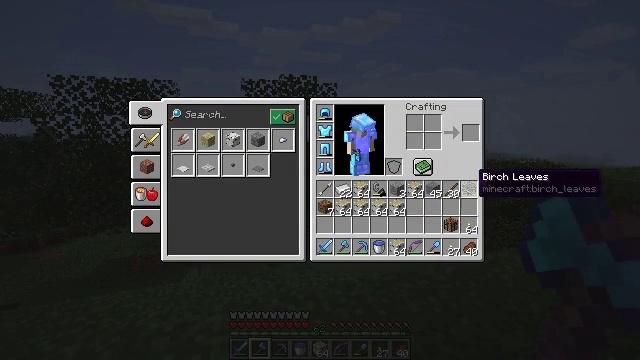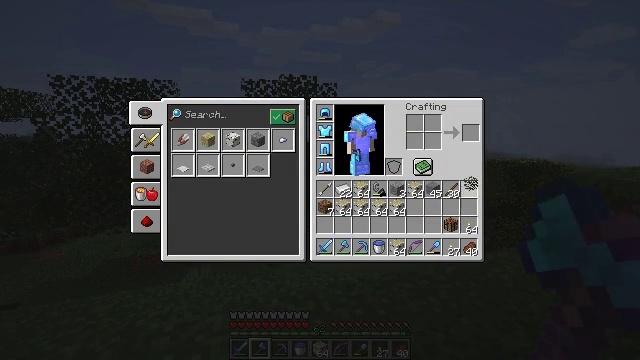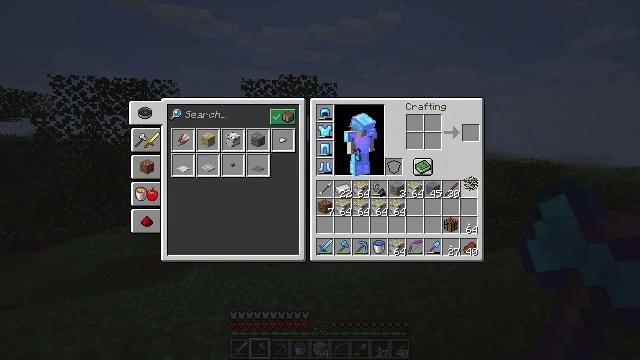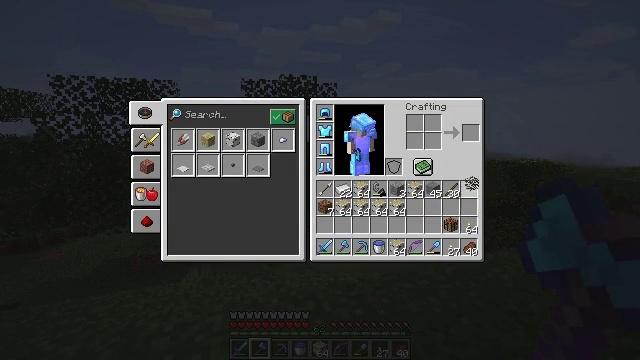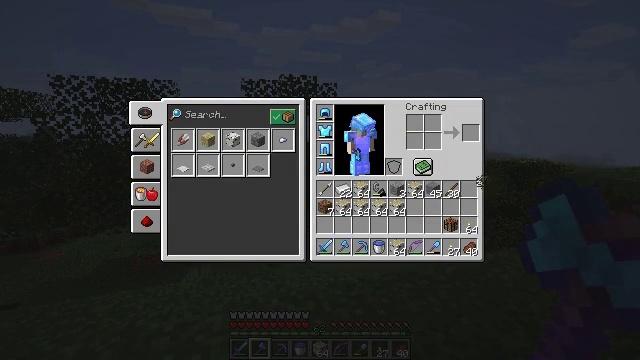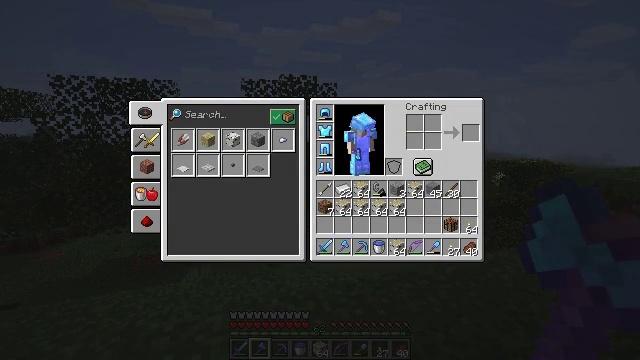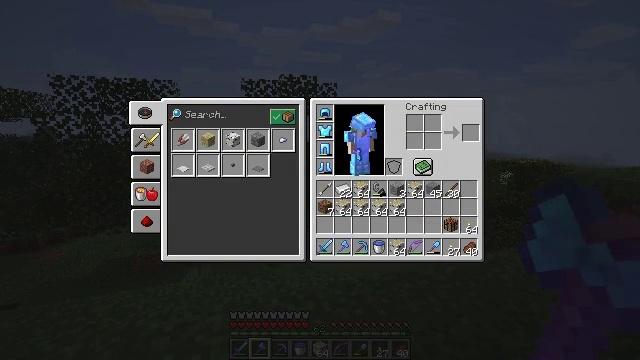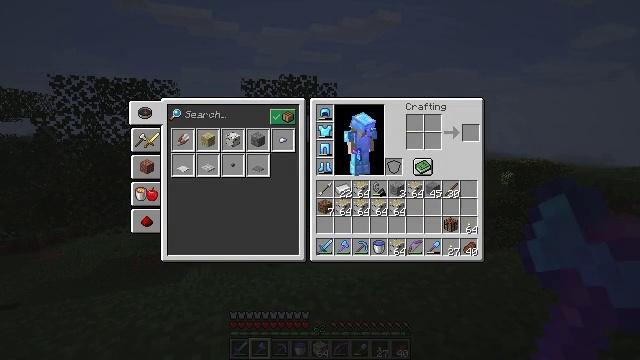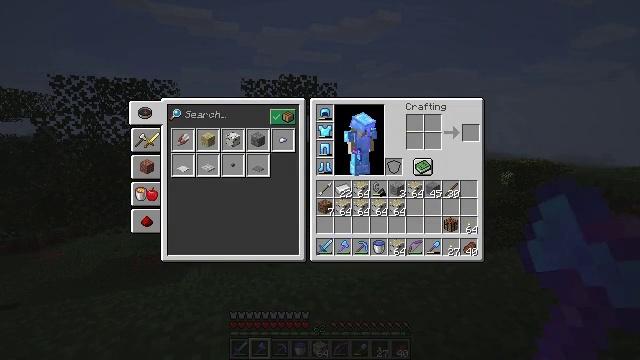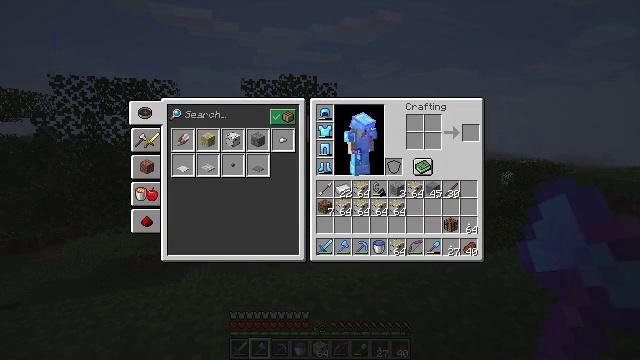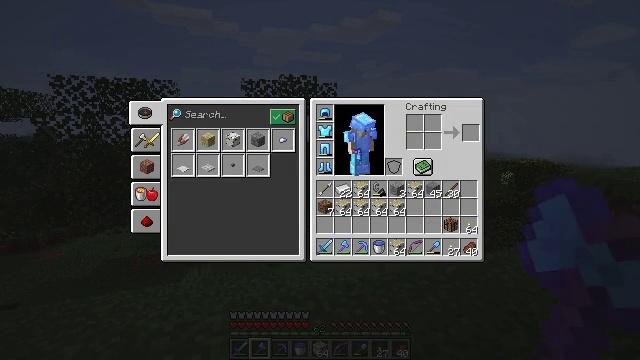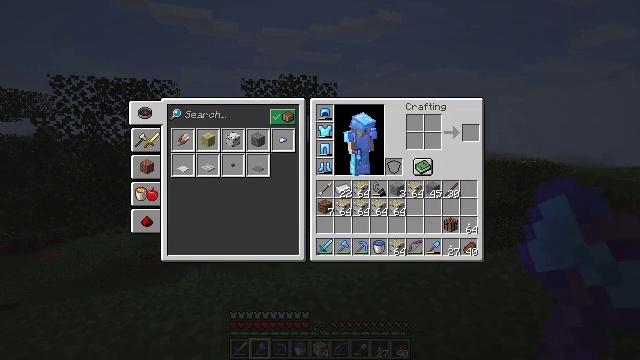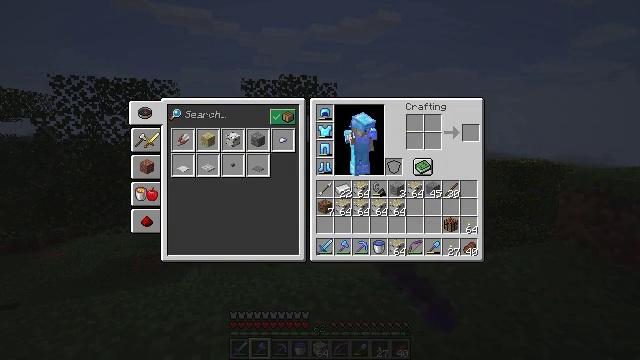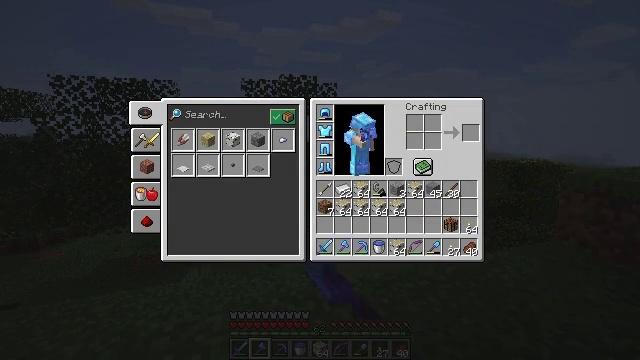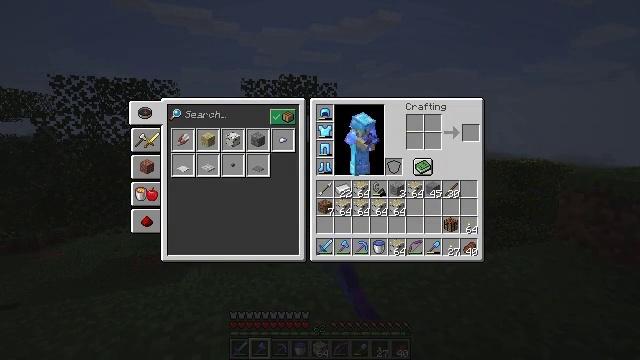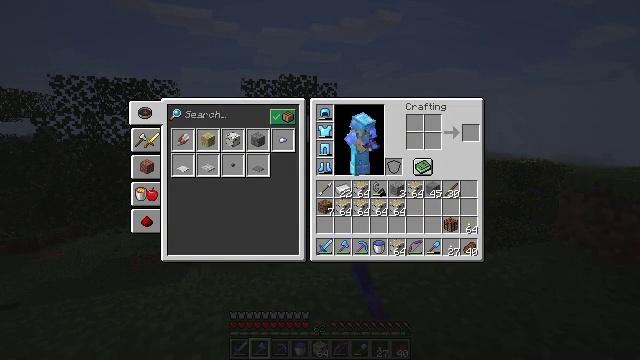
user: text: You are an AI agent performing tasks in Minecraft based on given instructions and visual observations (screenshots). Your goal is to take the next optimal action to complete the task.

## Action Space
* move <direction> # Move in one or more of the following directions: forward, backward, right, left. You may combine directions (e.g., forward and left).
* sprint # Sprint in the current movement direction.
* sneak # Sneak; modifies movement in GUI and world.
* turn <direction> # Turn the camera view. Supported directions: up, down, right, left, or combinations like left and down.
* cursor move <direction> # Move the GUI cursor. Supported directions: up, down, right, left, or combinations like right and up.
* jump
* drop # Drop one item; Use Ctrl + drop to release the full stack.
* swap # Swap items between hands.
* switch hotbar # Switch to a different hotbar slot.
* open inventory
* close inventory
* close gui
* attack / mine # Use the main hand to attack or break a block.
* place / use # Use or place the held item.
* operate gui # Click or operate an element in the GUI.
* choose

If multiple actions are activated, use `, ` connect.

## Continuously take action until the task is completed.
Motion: motion action
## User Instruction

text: Drop a birch leaves.
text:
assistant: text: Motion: attack / mine
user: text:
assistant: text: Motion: attack / mine
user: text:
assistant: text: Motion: no_op
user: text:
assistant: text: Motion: turn right
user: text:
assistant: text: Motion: turn right
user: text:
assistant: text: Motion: turn right
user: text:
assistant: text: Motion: no_op
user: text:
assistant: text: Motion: attack / mine
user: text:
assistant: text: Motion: attack / mine
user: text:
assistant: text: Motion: attack / mine
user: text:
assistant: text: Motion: no_op
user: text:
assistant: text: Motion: no_op
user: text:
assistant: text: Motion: no_op
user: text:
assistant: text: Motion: no_op
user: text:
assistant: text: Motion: no_op
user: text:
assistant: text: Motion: no_op